Question: I must wirte a eventListener function for froala editor on focus event. But I couldn't found any event callback on <URL> and couldn't found any input element this editor's structure.
This is focused <URL> structure snapshot.

What is the way to do it
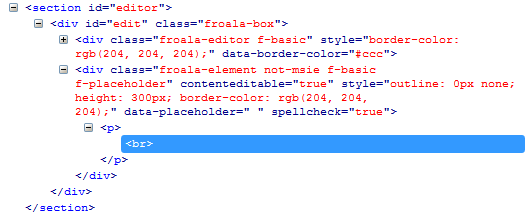
Answer: According to the <URL>, you write this:
'''
$(".selector").on('editable.focus', function (e, editor) {
// editor focused
});
'''
And blur:
'''
$(".selector").on('editable.blur', function (e, editor) {
// editor blurred
});
'''
And to detach the focus event:
'''
$(".selector").off('editable.focus');
$(".selector").off('editable.blur');
'''